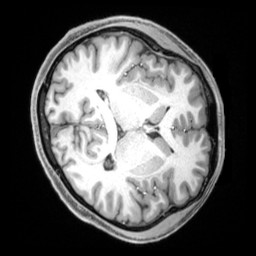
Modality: T1w
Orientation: axial
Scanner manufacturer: siemens
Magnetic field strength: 3 T
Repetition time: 2.5 s
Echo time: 0.00218 s